Question: I have 4 buttons with UILabels under them. It looks good on the iPhone 6, but I'm having trouble getting the buttons to stay in the same configuration with Auto Layout. I've tried constraining the Aspect Ratio and the distances to the edges, but the aspect ratio still gets distorted. I deleted all the constraints for now.

What approach should I take?
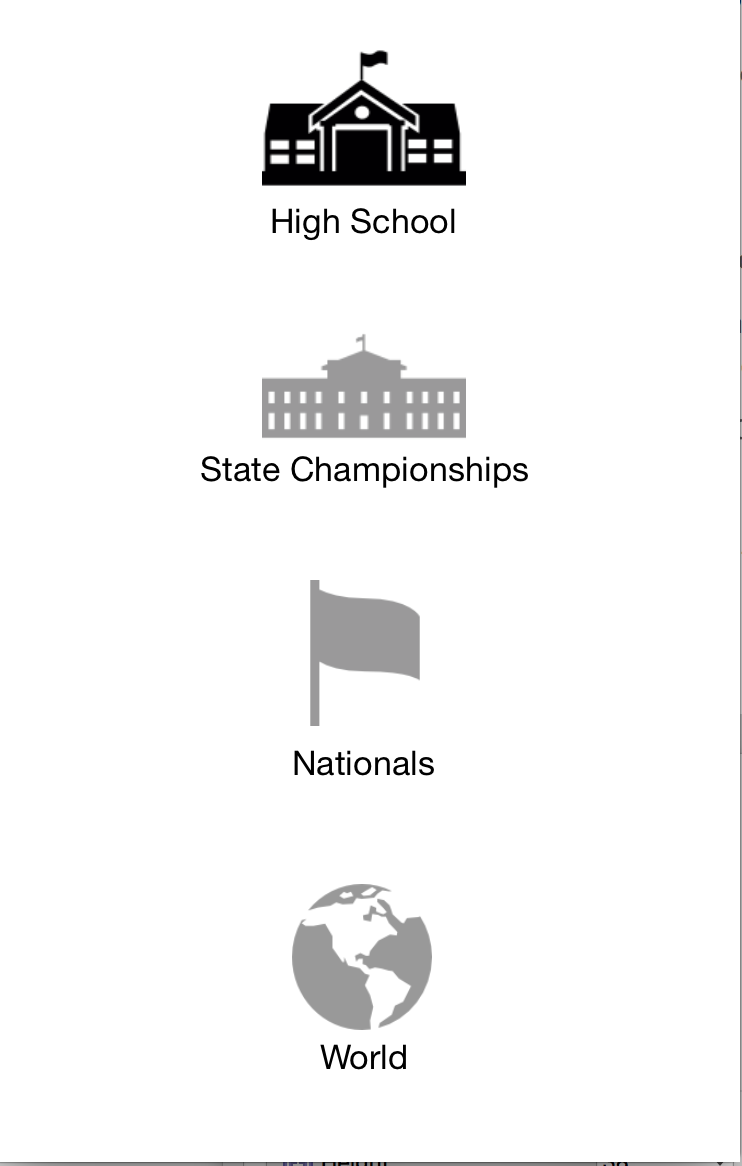
Answer: The key is to use equal height constrains (red = orange, orange = blue, blue = purple) in conjunction with vertical spacing zero (same way between red and orange)
Pin the labels to the bottom (the white views in my example).
The leading and trailing of the buttons are also pinned to the borders of the superview to define the horizontal size.